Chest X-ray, PA view. Patient: 62 years old, sex M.
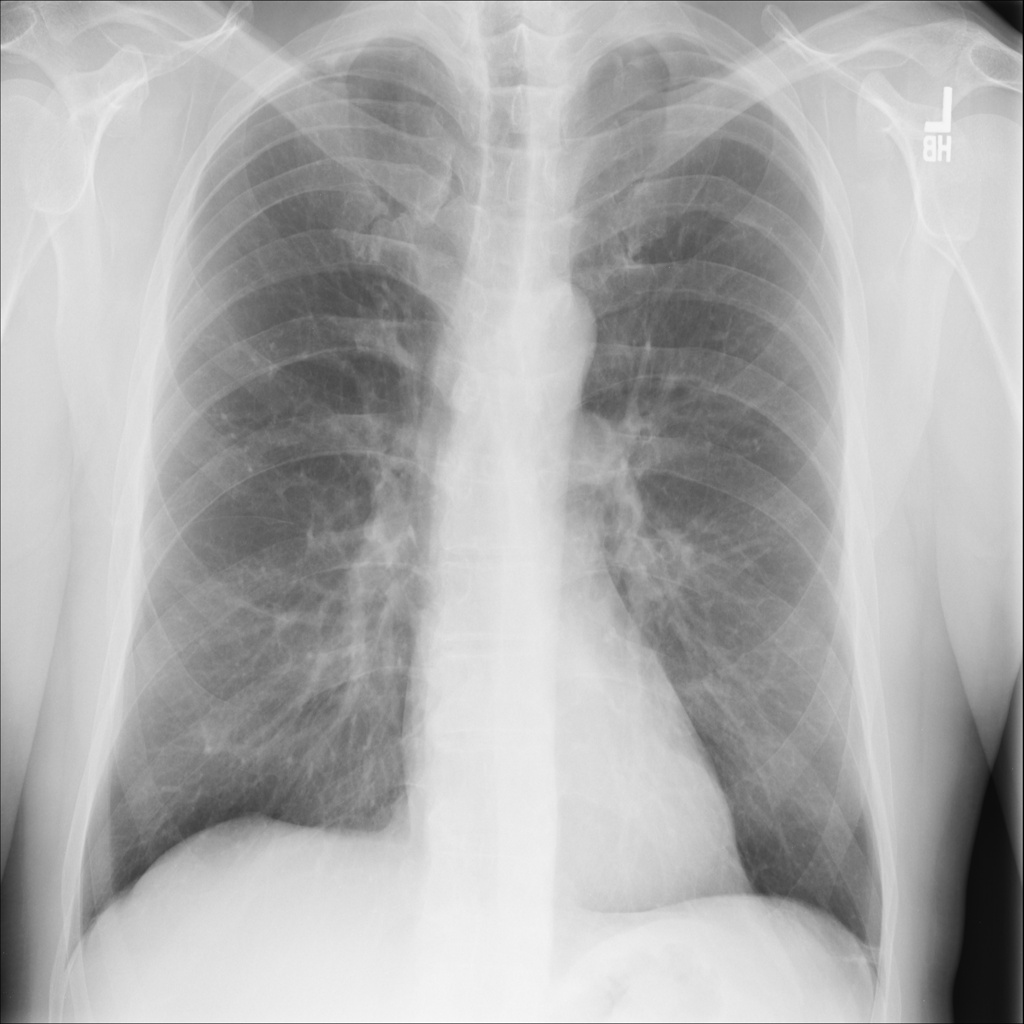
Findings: No Finding